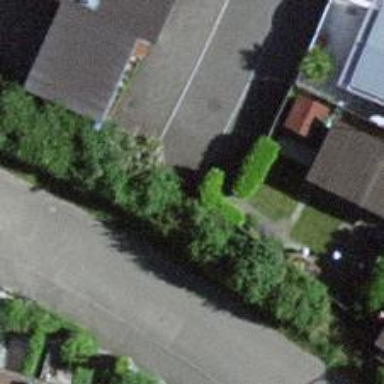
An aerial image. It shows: Asphalt alley used as service road.